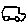
Label: car